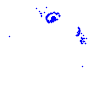
Particle: electron